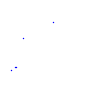
Particle: proton